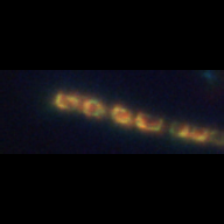
Taxon: Skeletonema
Group: Diatoms